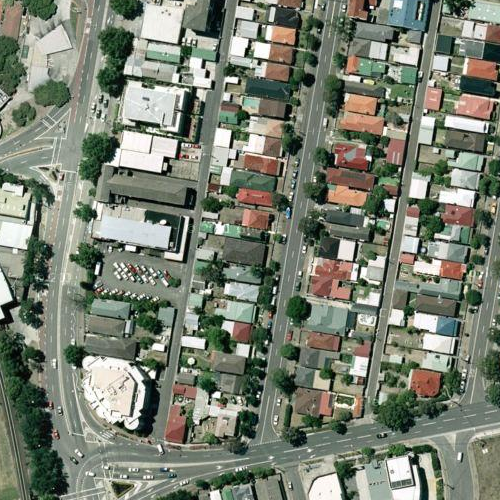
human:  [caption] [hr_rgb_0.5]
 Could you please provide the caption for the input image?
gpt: A residential area with houses arranged neatly while many plants on the roadside .

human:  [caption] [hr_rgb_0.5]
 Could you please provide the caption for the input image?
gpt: A town with many houses arranged in lines while some roads go across this area .

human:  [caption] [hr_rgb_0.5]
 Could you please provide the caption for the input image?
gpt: A residential area with many houses arranged very neatly and some roads go though this area .

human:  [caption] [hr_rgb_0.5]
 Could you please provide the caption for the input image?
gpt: Many houses arranged in lines in this residential area .

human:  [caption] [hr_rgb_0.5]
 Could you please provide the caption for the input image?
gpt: Some roads go through the residential area with many houses arranged neatly .